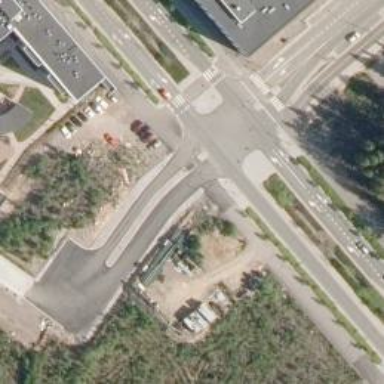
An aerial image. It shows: Crossing on asphalt cycleway.